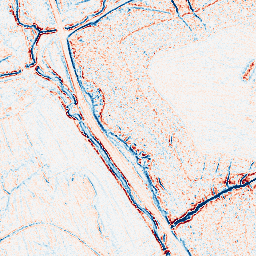
Category: edge_preserving
Decomposition family: bilateral
Decomposition parameters: d: 5
sigma_color: 75
sigma_space: 100
Upsampling method: cubic_mitchell
Upsampling parameters: scale: 2
Upsampling scale: 2